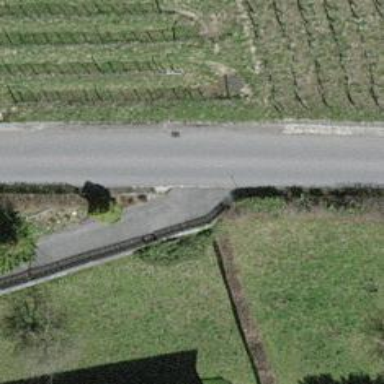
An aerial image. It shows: Driveway with paved surface.